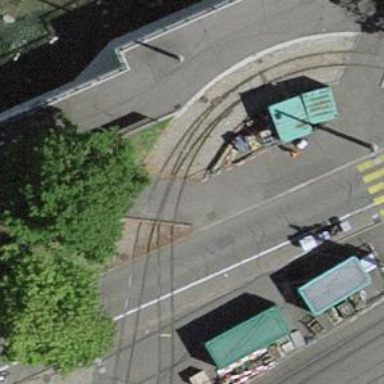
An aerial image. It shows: Tram railway with single track and electrified by contact line. This is siding track.